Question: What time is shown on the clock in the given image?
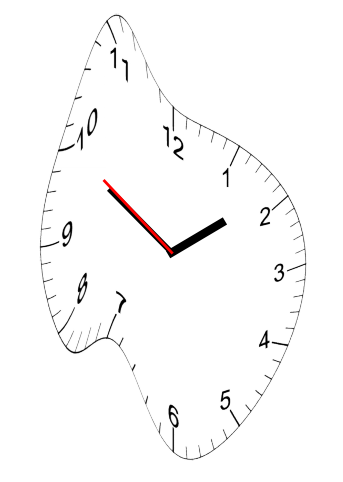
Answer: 01:49:50